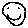
Label: smiley face